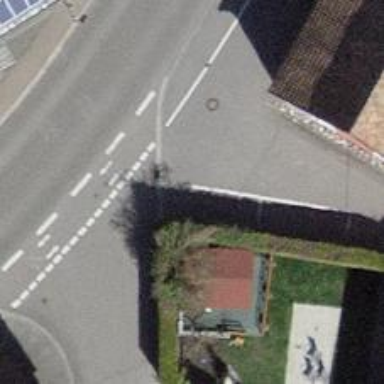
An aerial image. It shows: Hedge acting as barrier.